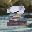
Label: 2